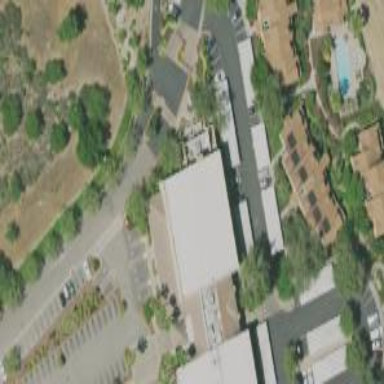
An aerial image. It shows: Building that houses fitness center.